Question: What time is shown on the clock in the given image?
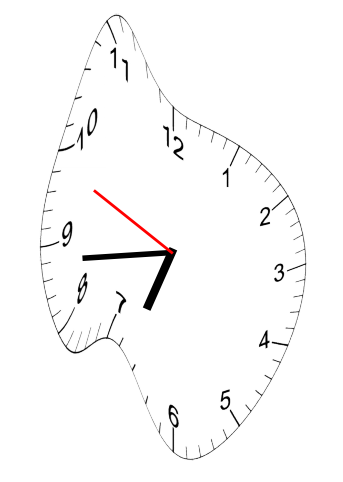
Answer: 06:43:49